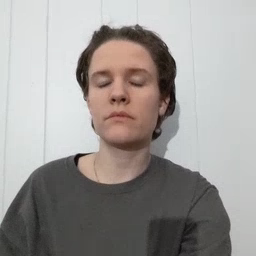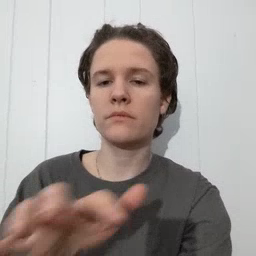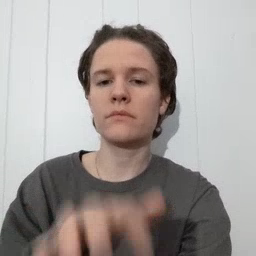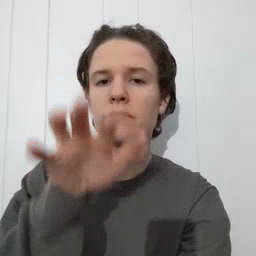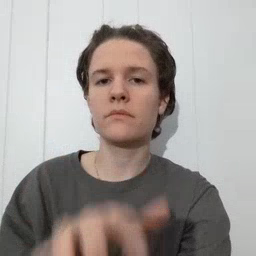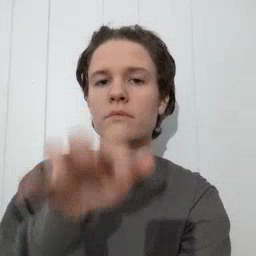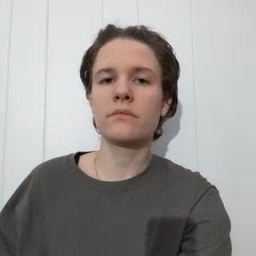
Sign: alligator